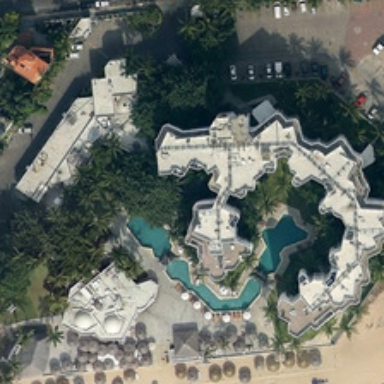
This vast area is a resort area .